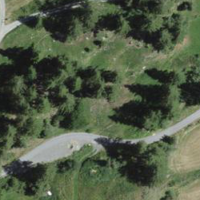
EUNIS habitat code: 26
Species observed at this site:
Tettigonia viridissima